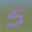
Label: 5